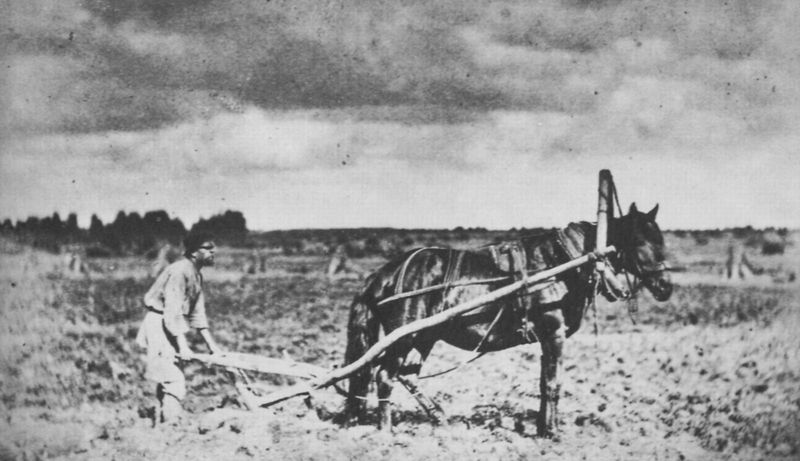
Titel: Pflügen mit dem traditionellen Holzpflug (socha)
Künstler: Russischer Photograph
Schlagwörter: baum, himmel, mann, weiß, wolken, bäume, landschaft, grau, licht, schwarz, wolke, bart, erde, feld, felder, horizont, natur, sonne, boden, land, wald, arbeit, karren, pferd, pferde, hufe, mähne, schwanz, acker, ernte, feldarbeit, russland, weis, sturm, unwetter, wetter, glanz, bauer, foto, fotografie, schwarz-weiss, photo, ross, landwirtschaft, rappen, gespann, grautöne, joch, pflug, pflügen, gaul, schar, kummet, bestellen, lichtbild, aker, ackern, erde7, stert, wrnte